Field crop: maize
Growth stage: 2
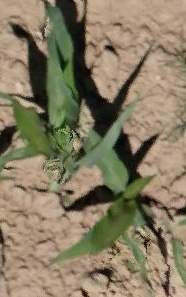
Species: maize